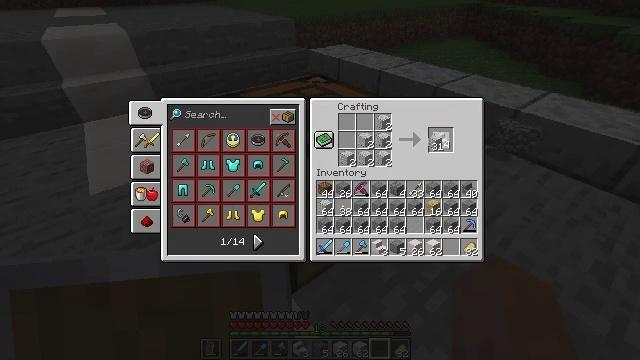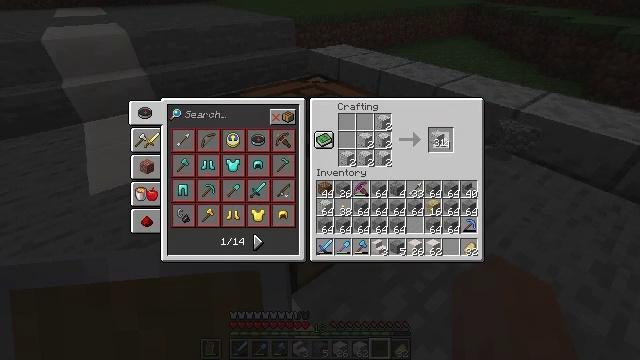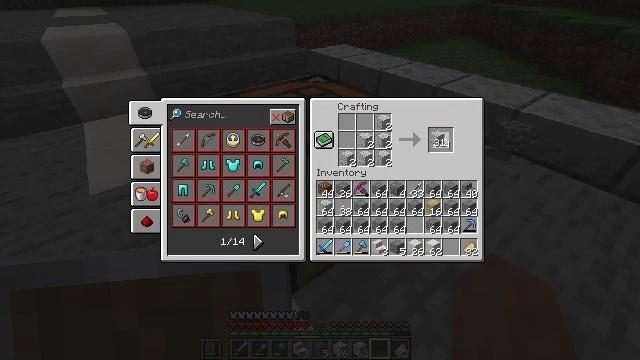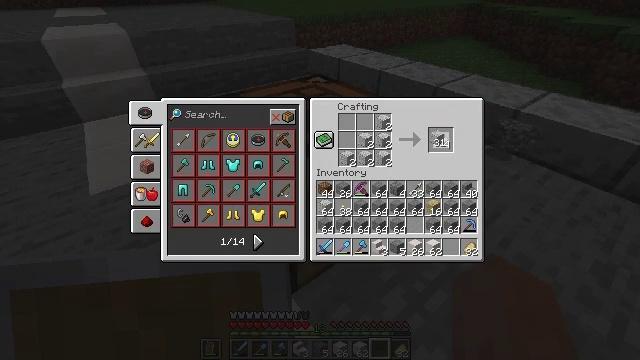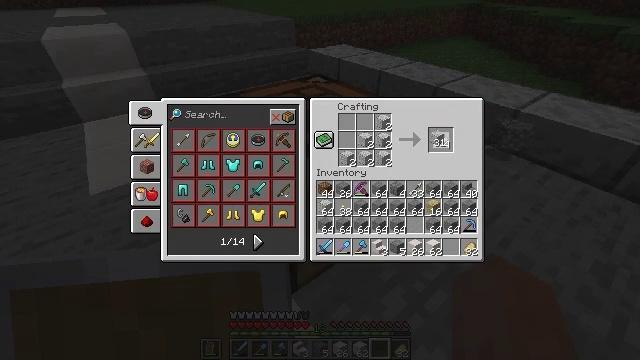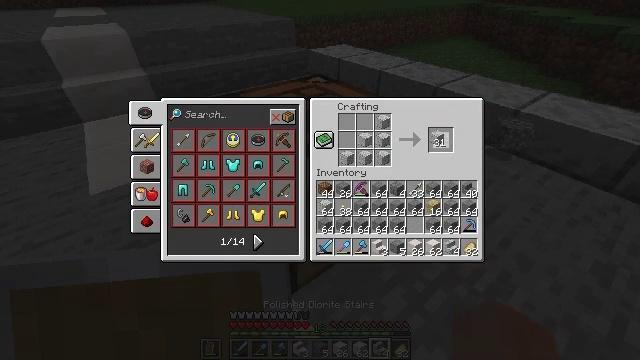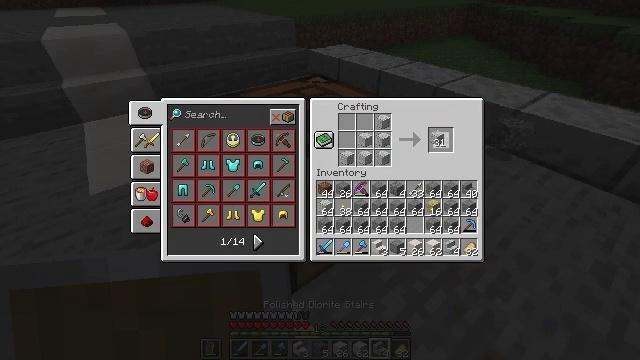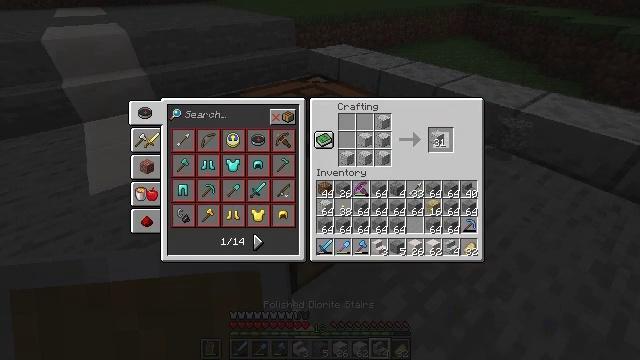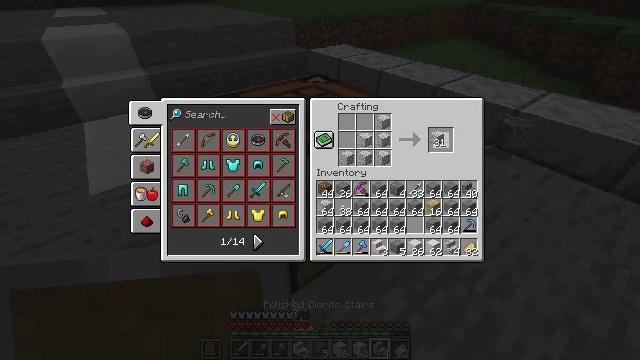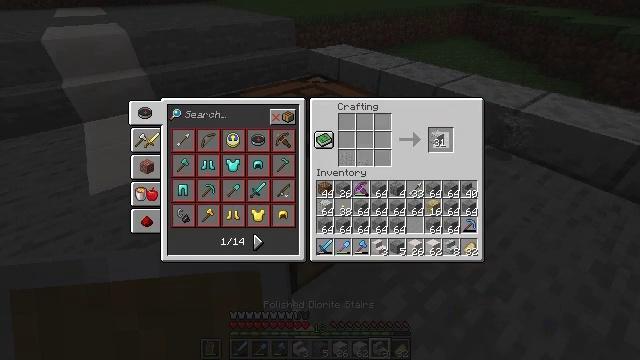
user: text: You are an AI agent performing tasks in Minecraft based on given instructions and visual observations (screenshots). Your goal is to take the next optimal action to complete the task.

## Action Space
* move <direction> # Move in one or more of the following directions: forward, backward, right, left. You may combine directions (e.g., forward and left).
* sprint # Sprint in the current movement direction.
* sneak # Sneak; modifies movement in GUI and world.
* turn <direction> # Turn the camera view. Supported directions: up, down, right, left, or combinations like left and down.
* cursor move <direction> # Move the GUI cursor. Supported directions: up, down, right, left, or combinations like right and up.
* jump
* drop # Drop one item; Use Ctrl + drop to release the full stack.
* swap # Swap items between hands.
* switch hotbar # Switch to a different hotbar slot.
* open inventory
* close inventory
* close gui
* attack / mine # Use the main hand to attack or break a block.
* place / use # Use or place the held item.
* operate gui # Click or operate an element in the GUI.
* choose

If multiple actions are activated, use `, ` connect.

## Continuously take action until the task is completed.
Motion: motion action
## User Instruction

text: Craft polished diorite stairs.
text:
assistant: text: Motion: sneak
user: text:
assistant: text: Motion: sneak
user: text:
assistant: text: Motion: sneak, operate gui
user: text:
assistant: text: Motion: sneak, operate gui
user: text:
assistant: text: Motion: sneak
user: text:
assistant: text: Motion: sneak
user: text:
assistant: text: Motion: sneak
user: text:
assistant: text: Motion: sneak
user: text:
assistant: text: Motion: sneak
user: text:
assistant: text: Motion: sneak